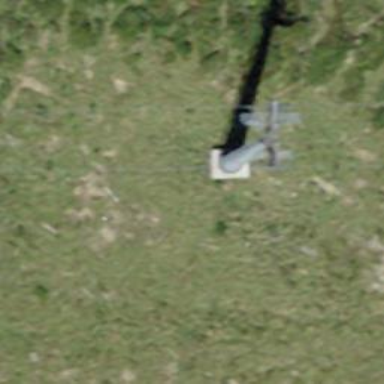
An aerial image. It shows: Pylon for aerialway.